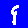
Digit: 9